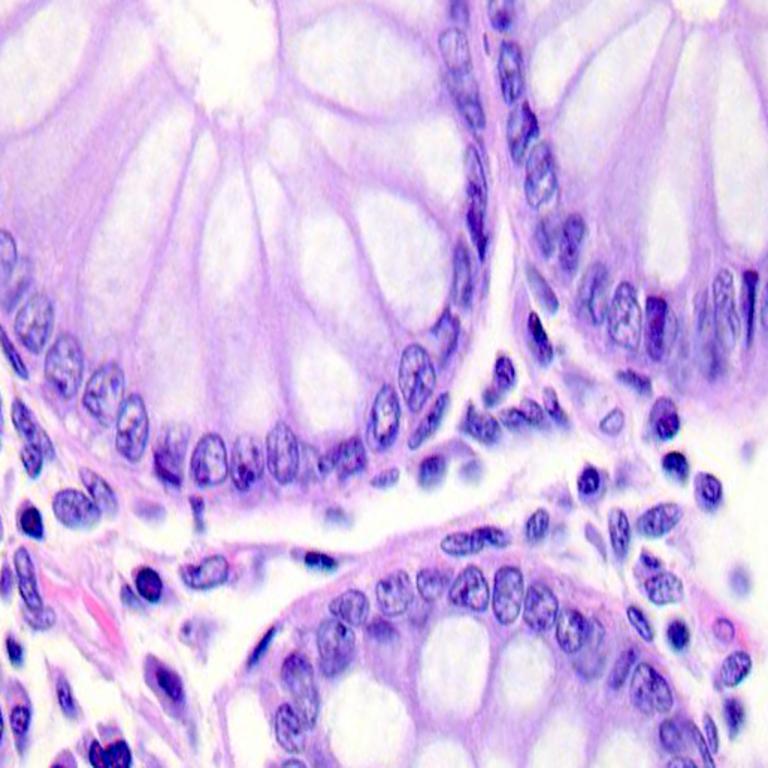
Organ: colon
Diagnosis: benign